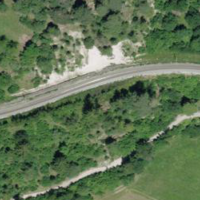
EUNIS habitat code: 24
Species observed at this site:
Primula veris